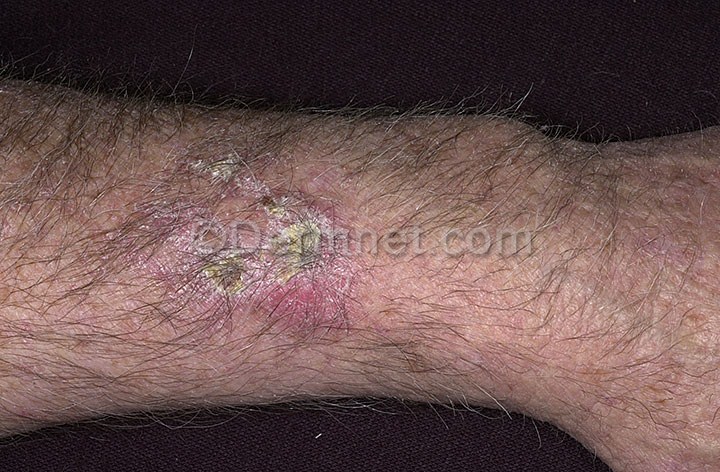
Disease: Actinic Keratosis Basal Cell Carcinoma and other Malignant Lesions